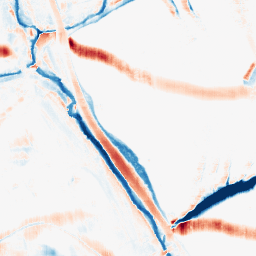
Category: morphological
Decomposition family: morphological_rect
Decomposition parameters: operation: average
width: 10
height: 20
Upsampling method: quintic
Upsampling parameters: scale: 2
Upsampling scale: 2